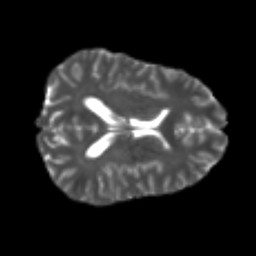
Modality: T2w
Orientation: axial
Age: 26
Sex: male
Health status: healthy
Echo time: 0.074 s